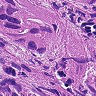
Metastatic tissue present: yes